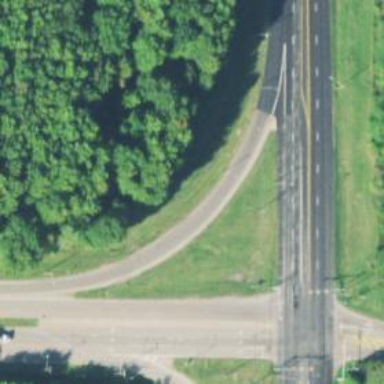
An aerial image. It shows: Secondary link road.